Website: walmart
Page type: receipt
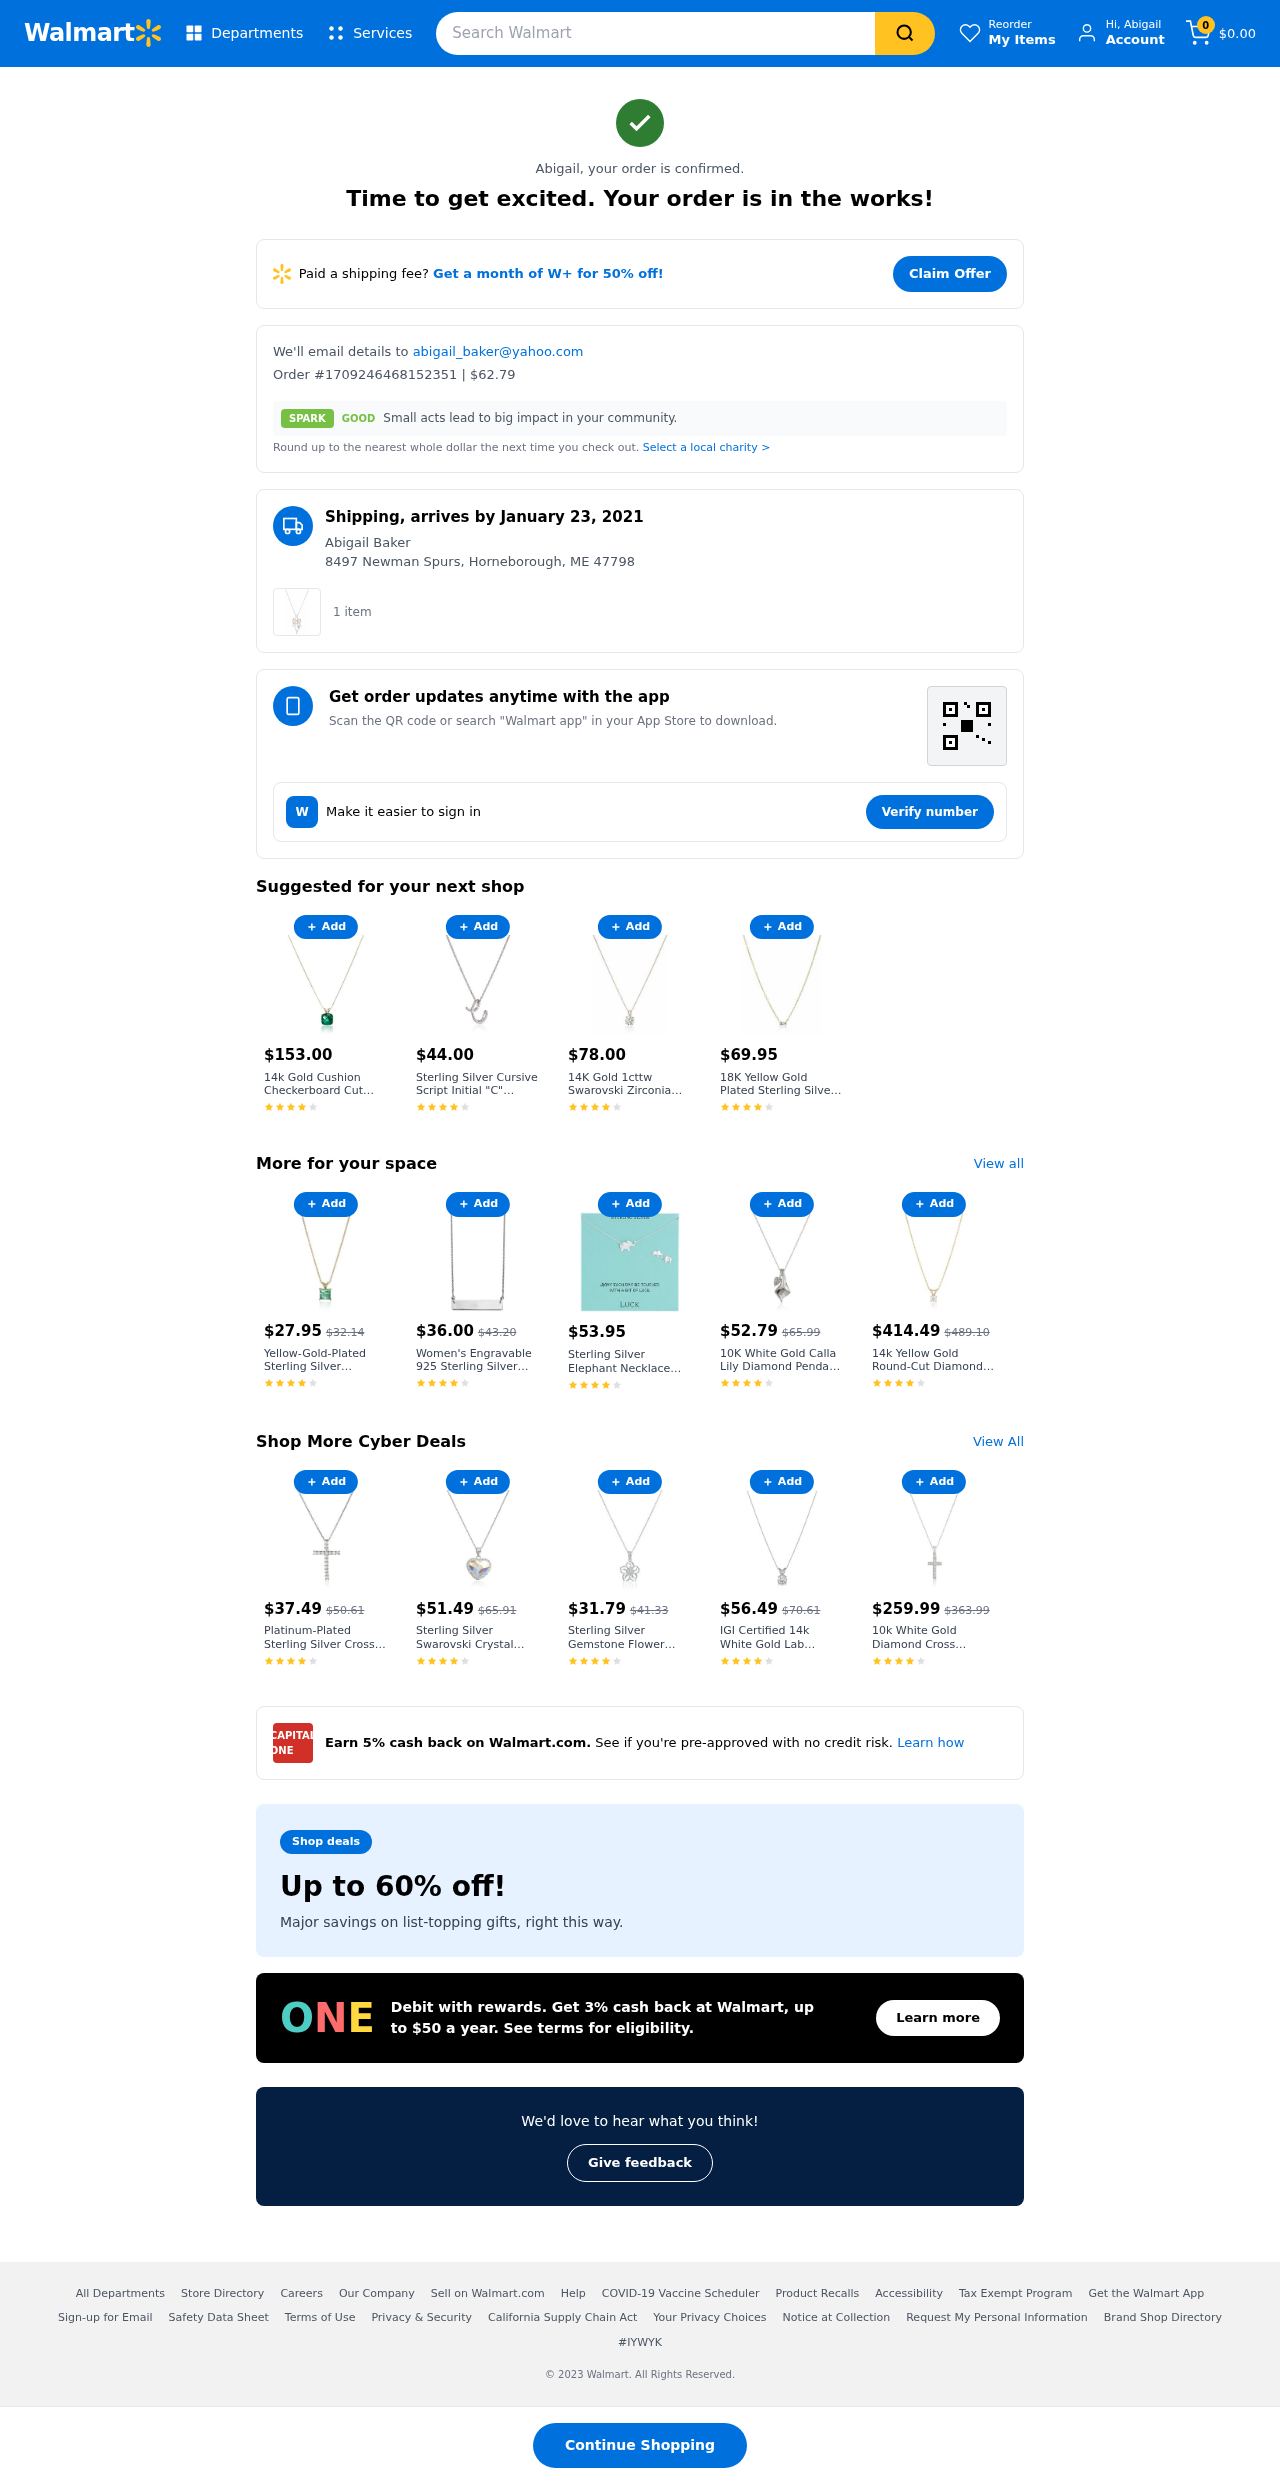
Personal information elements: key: PII_EMAIL
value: abigail_baker@yahoo.com
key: PII_FIRSTNAME
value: Abigail
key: PII_FULLNAME
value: Abigail Baker
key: PII_ADDRESS
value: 8497 Newman Spurs, Horneborough, ME 47798
Product elements: key: PRODUCT10_NAME
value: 14k Yellow Gold Round-Cut Diamond Solitaire Pendant Necklace (1/3cttw, K-L Color, I1-I2 Clarity), 18
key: PRODUCT10_PRICE
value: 414.49
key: PRODUCT11_NAME
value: Sterling Silver Created Emerald Flower Pendant Necklace, 18"
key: PRODUCT11_PRICE
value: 76.79
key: PRODUCT12_NAME
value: Platinum-Plated Sterling Silver Cross Pendant Necklace set with Swarovski Zirconia (2 cttw), 18"
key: PRODUCT12_PRICE
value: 37.49
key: PRODUCT13_NAME
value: Sterling Silver Swarovski Crystal Heart Pendant Necklace 46cm
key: PRODUCT13_PRICE
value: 51.49
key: PRODUCT14_NAME
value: Sterling Silver Gemstone Flower Pendant Necklace
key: PRODUCT14_PRICE
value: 31.79
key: PRODUCT15_NAME
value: IGI Certified 14k White Gold Lab Created Diamond Pendant Necklace (1 ct, I-J Color, SI1-SI2 Clarity)
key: PRODUCT15_PRICE
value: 56.49
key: PRODUCT16_NAME
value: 10k White Gold Diamond Cross Pendant Necklace (1/10 cttw, I-J Color, I2-I3 Clarity), 18''
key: PRODUCT16_PRICE
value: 259.99
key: PRODUCT17_NAME
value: Sterling Silver Engraved Flowers Oval Locket, 20"
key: PRODUCT17_PRICE
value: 120.95
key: PRODUCT1_QUANTITY
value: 1
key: PRODUCT2_NAME
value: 14k Gold Cushion Checkerboard Cut Gemstone Pendant Necklace (8mm)
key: PRODUCT2_PRICE
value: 153
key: PRODUCT3_NAME
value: Sterling Silver Cursive Script Initial "C" Pendant Necklace, 18"
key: PRODUCT3_PRICE
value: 44
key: PRODUCT4_NAME
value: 14K Gold 1cttw Swarovski Zirconia Round Pendant with Chain
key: PRODUCT4_PRICE
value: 78
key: PRODUCT5_NAME
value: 18K Yellow Gold Plated Sterling Silver Baguette Cut Created Spinel Pendant Necklace, 18"
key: PRODUCT5_PRICE
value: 69.95
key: PRODUCT6_NAME
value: Yellow-Gold-Plated Sterling Silver Princess-Cut Solitaire Pendant Necklace made with Swarovski Zirco
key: PRODUCT6_PRICE
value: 27.95
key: PRODUCT7_NAME
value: Women's Engravable 925 Sterling Silver Cable Chain Necklace with 7X28MM Polished I.D. Bar, Size 0
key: PRODUCT7_PRICE
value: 36
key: PRODUCT8_NAME
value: Sterling Silver Elephant Necklace and Earrings Jewelry Set
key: PRODUCT8_PRICE
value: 53.95
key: PRODUCT9_NAME
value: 10K White Gold Calla Lily Diamond Pendant Necklace (1/10 cttw, I-J Color, I2-I3 Clarity), 18"
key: PRODUCT9_PRICE
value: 52.79
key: PRODUCT6_ORIGINAL_PRICE
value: $32.14
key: PRODUCT7_ORIGINAL_PRICE
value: $43.20
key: PRODUCT9_ORIGINAL_PRICE
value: $65.99
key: PRODUCT10_ORIGINAL_PRICE
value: $489.10
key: PRODUCT11_ORIGINAL_PRICE
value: $93.68
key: PRODUCT12_ORIGINAL_PRICE
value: $50.61
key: PRODUCT13_ORIGINAL_PRICE
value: $65.91
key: PRODUCT14_ORIGINAL_PRICE
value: $41.33
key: PRODUCT15_ORIGINAL_PRICE
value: $70.61
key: PRODUCT16_ORIGINAL_PRICE
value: $363.99
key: PRODUCT17_ORIGINAL_PRICE
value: $159.65
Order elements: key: ORDER_NUM_ITEMS
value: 0
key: ORDER_TOTAL
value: $0.00
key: ORDER_ID
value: #1709246468152351
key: ORDER_TOTAL
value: $62.79
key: ORDER_DELIVERY_DATE
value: January 23, 2021
Search elements: key: HEADER_SEARCH
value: Search Walmart